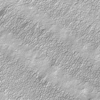
Label: not_dusty